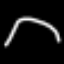
Label: The Eiffel Tower